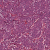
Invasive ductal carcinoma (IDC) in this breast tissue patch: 1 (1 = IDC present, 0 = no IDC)